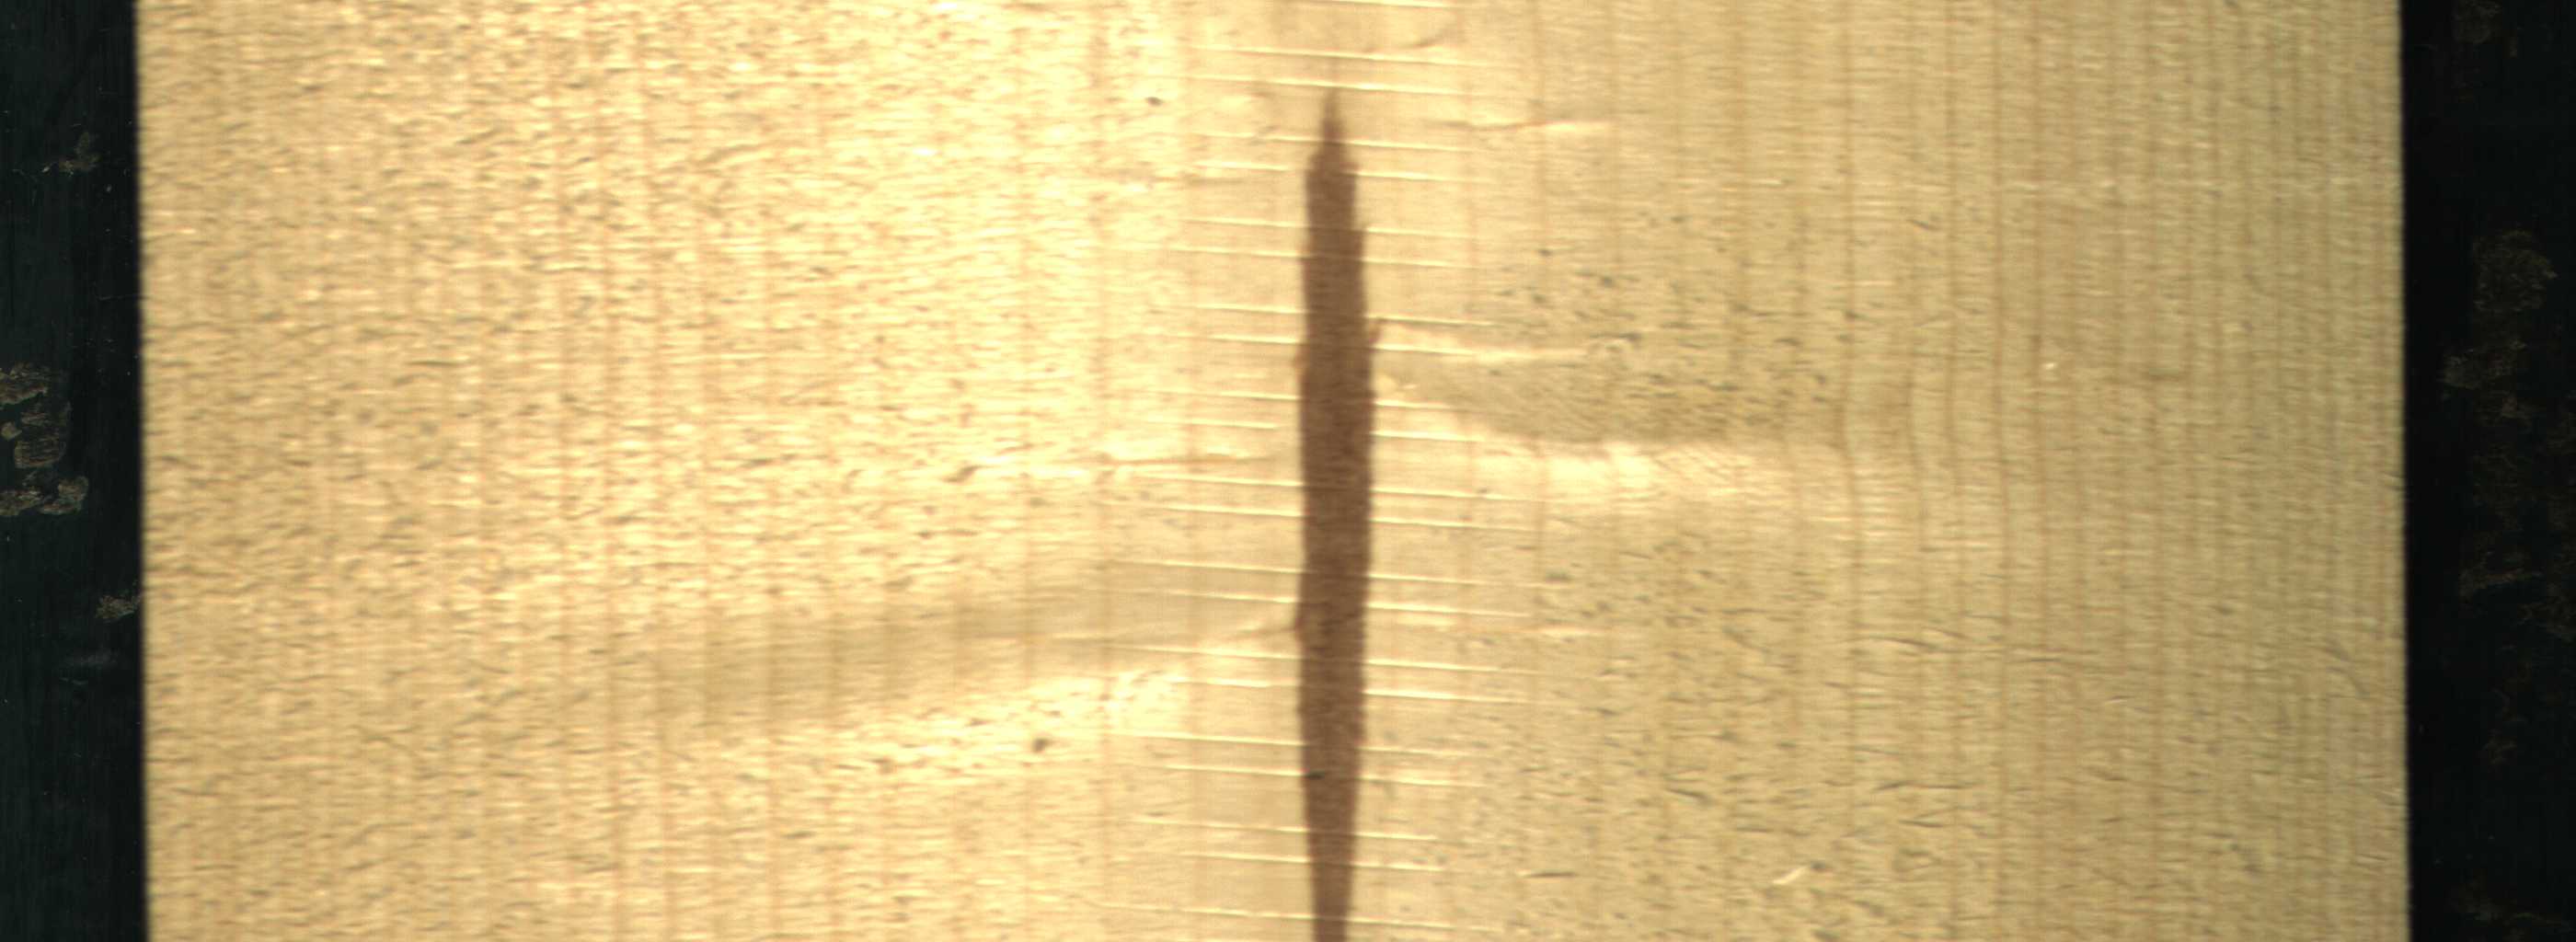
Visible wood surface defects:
Marrow